Field crop: maize
Growth stage: 1
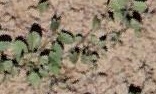
Species: convolvulus